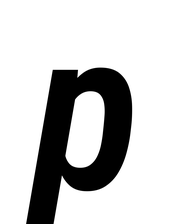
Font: Roboto-Italic_Condensed_SemiBold_Italic